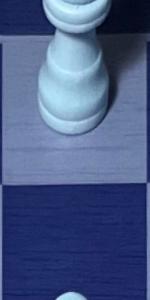
Label: Empty